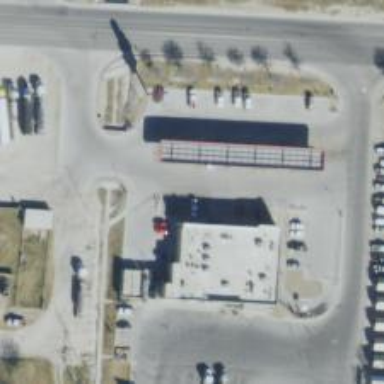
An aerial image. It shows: Convenience shop.